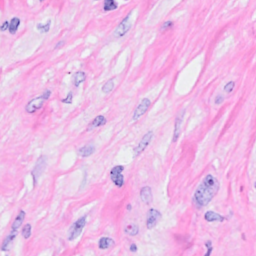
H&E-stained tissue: Breast